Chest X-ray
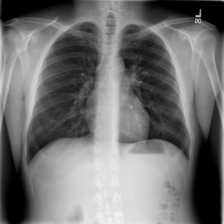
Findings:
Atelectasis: negative
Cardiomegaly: negative
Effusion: negative
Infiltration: negative
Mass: negative
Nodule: negative
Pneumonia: negative
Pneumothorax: negative
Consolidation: negative
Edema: negative
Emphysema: negative
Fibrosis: negative
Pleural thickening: negative
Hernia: negative